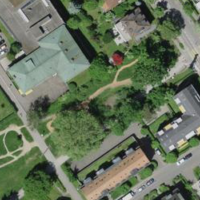
EUNIS habitat code: 55
Species observed at this site:
Asplenium ruta-muraria